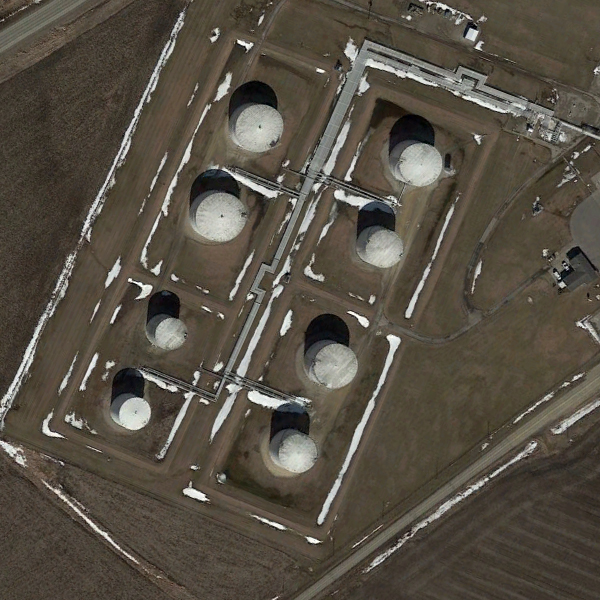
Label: StorageTanks